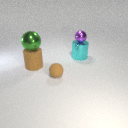
small purple metal sphere behind large green metal sphere